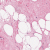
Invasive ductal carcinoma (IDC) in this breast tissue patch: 0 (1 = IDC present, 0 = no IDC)